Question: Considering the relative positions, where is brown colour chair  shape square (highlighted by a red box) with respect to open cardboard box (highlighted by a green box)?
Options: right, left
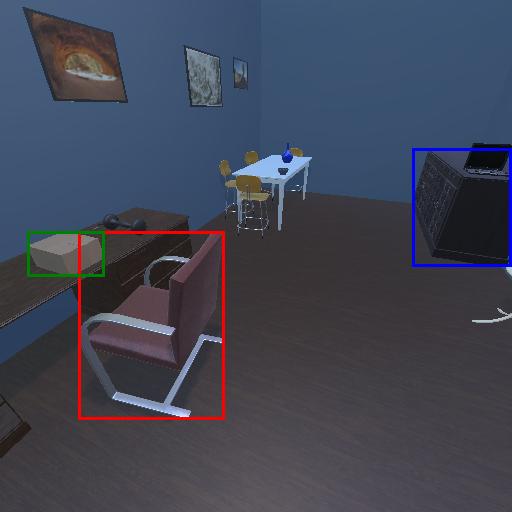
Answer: right